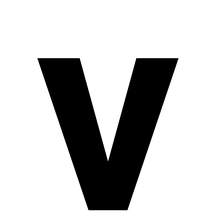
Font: Roboto_Bold